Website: slack
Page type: stored-credit-cards
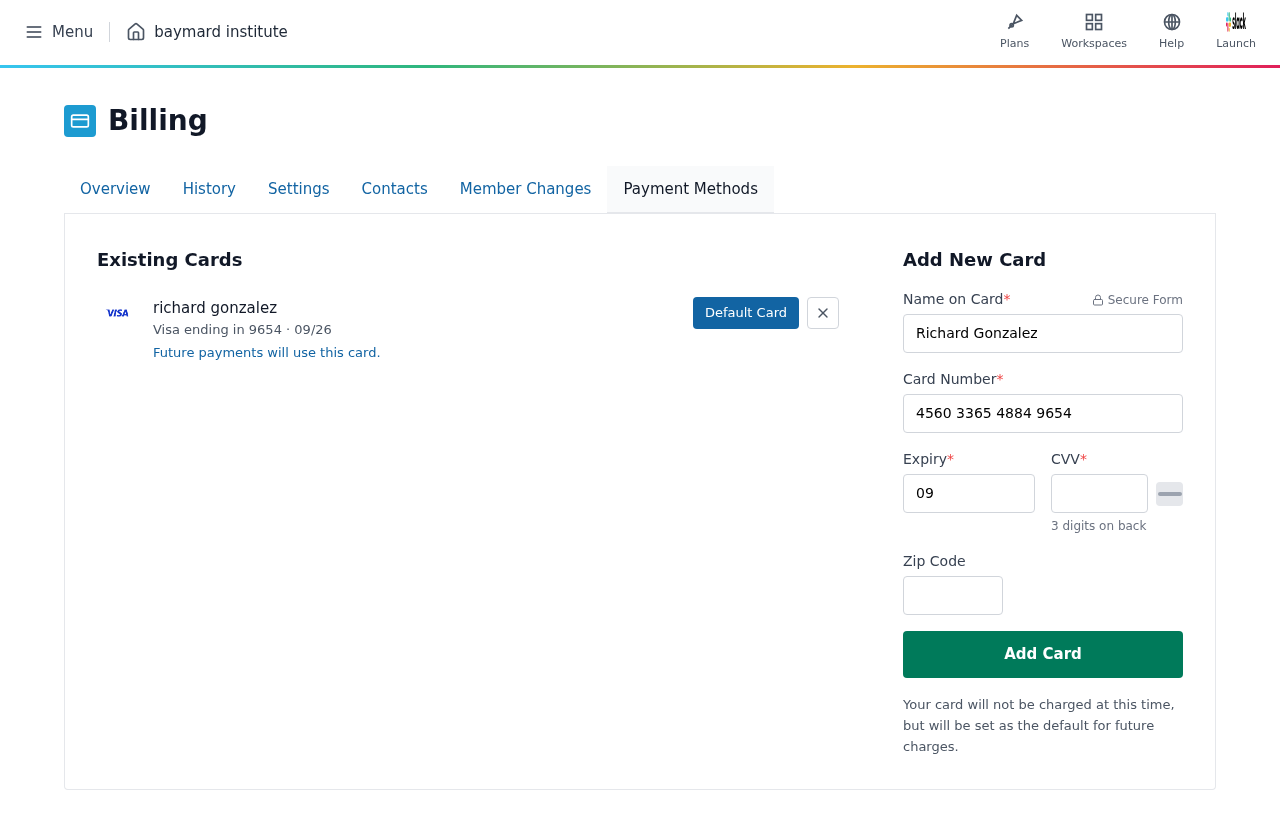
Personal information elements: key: PII_CARD_CVV
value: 816
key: PII_CARD_EXPIRY
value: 09/26
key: PII_CARD_EXPIRY_MONTH
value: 09
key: PII_CARD_EXPIRY_YEAR
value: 26
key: PII_CARD_LAST4
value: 9654
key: PII_CARD_NUMBER
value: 4560 3365 4884 9654
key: PII_CARD_TYPE
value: Visa
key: PII_FULLNAME
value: richard gonzalez
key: PII_FULLNAME
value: Richard Gonzalez
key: PII_POSTCODE
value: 84507